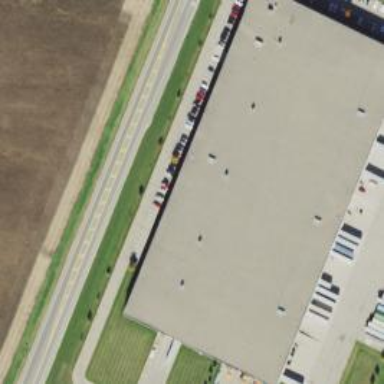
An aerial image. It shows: Warehouse building.